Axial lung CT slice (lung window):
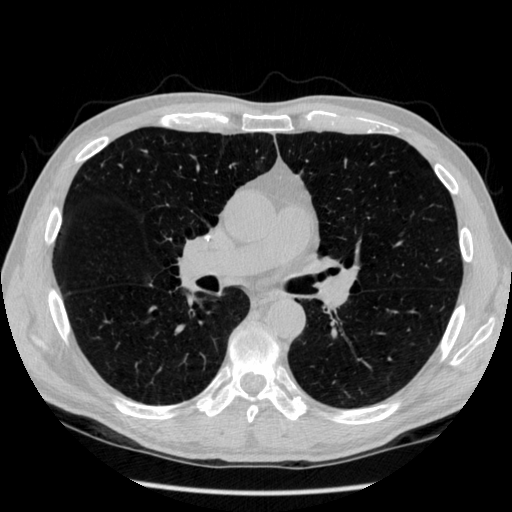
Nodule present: no